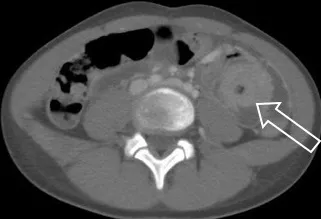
Target sign signifying intussusception. The arrow points to the tail of the bezoar acting as a lead point for the intussusception.
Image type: radiology (ct)